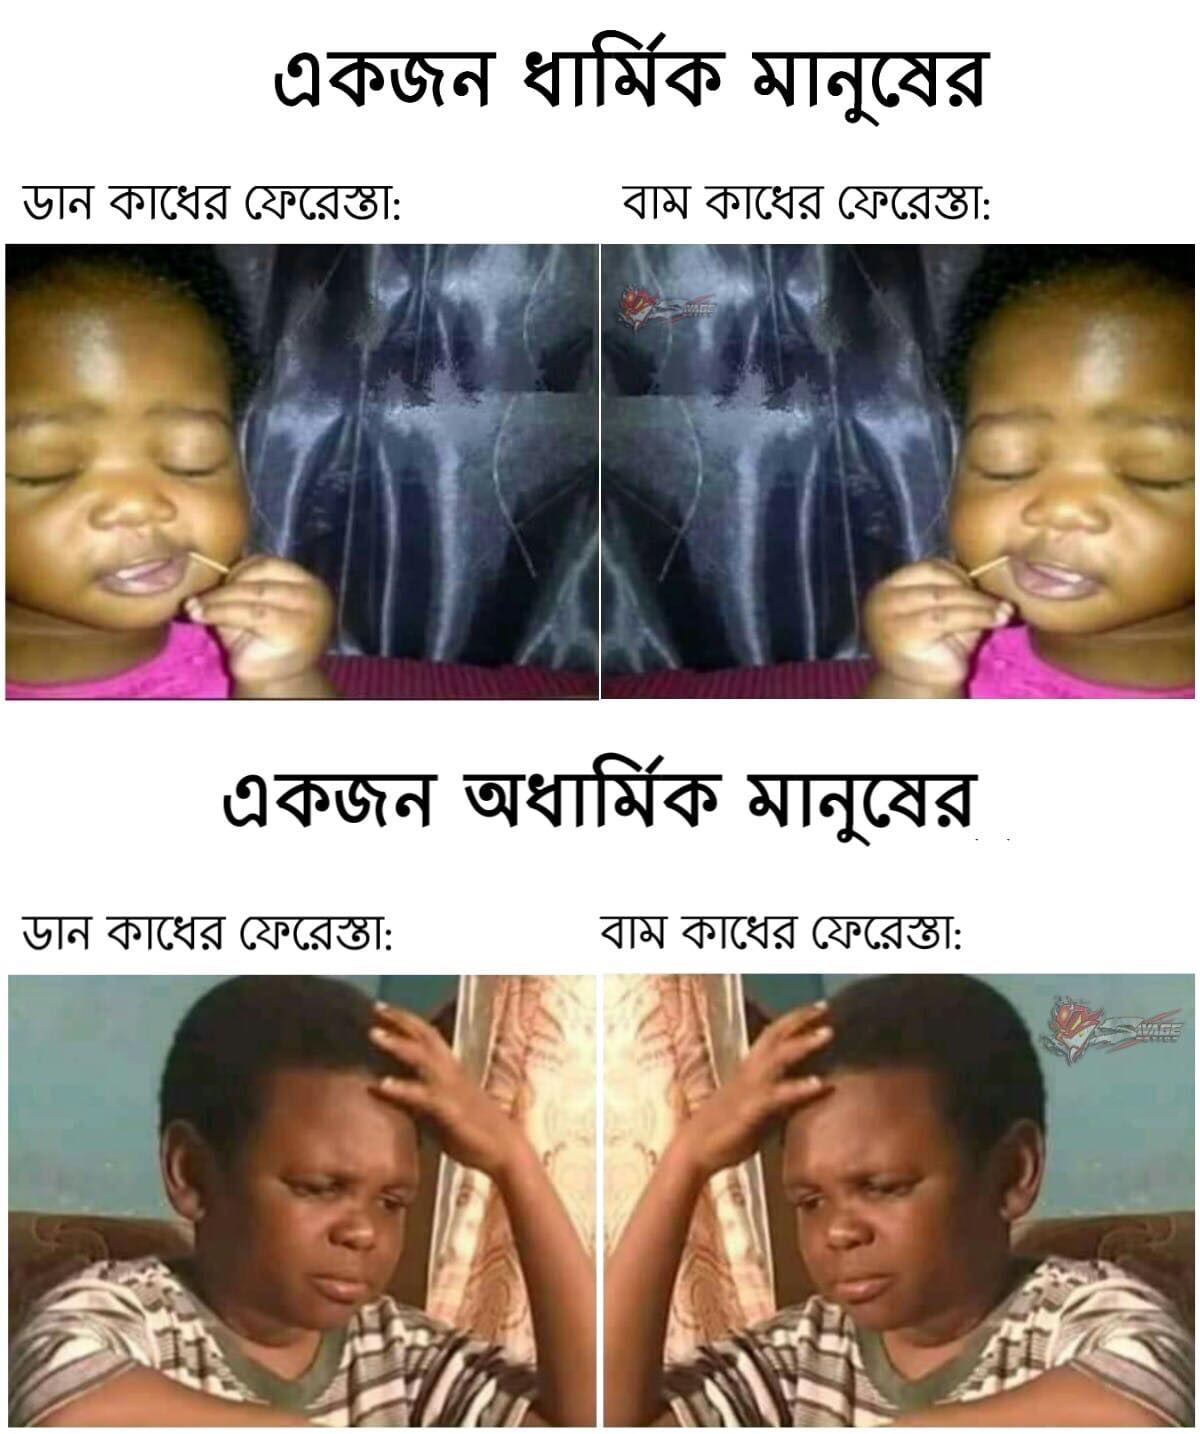
Caption: একজন ধার্মিক মানুষের    ডান কাধের ফেরস্তাঃ   বাম কাধের ফেরেস্তাঃ      একজন অধার্মিক মানুষের   ডান কাধের ফেরেস্তাঃ     বাম কাধের ফেরেস্তাঃ
Label: non-hate